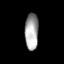
Tissue: lung
Cell type: Endothelial cells
Senescence score: 0.6127
Nuclear area (px): 478
Mean DAPI intensity: 168.726